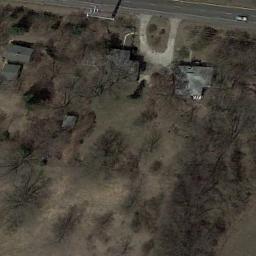
Label: residential